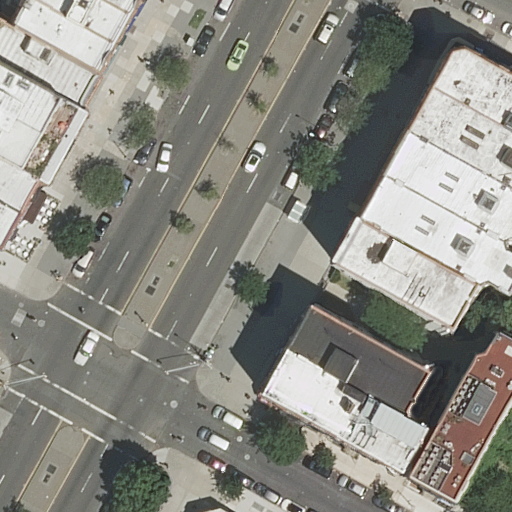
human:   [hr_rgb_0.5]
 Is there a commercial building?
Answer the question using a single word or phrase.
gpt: no

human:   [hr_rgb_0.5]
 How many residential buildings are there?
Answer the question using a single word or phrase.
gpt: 17

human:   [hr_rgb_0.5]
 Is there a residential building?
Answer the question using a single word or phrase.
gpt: yes

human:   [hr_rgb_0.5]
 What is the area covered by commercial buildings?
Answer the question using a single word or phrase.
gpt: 0m2

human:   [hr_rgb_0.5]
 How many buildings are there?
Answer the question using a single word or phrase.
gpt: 17

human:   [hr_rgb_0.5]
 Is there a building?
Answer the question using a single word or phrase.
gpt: yes

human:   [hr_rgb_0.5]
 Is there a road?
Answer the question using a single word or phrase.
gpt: yes

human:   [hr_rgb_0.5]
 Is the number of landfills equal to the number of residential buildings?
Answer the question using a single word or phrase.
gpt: no

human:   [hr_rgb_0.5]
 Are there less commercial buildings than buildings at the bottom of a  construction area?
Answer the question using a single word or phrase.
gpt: no

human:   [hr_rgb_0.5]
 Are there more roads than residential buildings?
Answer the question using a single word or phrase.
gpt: no

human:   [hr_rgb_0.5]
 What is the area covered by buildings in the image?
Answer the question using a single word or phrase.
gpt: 2808m2

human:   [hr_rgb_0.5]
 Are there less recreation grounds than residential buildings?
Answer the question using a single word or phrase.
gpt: yes

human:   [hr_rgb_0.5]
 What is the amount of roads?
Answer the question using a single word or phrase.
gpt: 8

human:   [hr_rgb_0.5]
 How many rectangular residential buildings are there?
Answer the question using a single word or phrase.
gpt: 14

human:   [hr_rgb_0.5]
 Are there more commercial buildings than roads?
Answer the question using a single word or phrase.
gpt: no

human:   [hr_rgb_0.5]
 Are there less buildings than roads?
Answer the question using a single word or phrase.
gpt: no

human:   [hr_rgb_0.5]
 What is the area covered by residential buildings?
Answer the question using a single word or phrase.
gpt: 2808m2

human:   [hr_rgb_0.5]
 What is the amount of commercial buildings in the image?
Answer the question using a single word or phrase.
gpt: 0

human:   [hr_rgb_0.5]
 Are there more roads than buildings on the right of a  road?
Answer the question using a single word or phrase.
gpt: no

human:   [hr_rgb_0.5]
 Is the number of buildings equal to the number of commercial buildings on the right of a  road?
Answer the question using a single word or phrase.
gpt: no

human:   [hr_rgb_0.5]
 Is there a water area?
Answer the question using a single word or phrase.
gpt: no

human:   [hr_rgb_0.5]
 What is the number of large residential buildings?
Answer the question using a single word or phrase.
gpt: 0

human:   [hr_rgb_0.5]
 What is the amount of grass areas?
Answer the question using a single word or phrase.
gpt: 0

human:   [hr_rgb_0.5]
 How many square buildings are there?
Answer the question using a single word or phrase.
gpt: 0

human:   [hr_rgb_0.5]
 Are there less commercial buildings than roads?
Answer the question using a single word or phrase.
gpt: yes

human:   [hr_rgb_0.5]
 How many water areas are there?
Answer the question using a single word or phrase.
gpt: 0

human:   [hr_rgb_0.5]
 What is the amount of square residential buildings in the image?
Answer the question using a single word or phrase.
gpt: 0

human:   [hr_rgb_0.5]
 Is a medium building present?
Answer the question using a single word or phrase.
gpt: yes

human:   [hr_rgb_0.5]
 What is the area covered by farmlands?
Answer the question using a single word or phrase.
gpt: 0m2

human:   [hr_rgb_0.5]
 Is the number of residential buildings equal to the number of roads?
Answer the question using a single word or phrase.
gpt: no

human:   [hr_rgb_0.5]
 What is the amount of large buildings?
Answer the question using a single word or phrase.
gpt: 0

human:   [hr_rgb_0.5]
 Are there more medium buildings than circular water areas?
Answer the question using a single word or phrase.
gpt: yes

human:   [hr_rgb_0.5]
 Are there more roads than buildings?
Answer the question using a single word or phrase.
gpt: no

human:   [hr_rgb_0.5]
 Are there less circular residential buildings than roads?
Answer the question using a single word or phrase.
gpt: yes

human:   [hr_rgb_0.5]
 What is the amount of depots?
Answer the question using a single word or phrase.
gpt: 0

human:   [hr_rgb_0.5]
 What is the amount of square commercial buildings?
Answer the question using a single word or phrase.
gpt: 0

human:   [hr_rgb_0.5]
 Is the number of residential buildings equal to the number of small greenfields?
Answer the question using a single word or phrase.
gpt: no

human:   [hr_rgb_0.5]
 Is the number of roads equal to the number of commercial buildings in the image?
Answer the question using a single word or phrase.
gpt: no

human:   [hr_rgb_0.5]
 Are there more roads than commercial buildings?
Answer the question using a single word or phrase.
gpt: yes

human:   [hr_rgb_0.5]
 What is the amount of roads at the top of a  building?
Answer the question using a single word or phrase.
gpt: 6

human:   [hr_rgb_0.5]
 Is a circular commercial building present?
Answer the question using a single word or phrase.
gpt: no

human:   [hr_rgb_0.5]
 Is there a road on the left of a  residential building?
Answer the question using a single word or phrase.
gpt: yes

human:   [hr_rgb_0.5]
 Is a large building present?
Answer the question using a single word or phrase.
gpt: no

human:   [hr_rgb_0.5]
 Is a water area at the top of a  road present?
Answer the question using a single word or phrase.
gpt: no

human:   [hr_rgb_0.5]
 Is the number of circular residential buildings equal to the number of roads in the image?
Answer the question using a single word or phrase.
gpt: no

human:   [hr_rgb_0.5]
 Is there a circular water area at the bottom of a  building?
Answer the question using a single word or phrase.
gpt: no

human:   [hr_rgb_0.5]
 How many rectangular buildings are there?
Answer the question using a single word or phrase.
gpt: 14

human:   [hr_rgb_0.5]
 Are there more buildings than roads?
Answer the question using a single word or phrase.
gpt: yes

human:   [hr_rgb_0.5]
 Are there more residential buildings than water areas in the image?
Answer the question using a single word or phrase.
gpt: yes

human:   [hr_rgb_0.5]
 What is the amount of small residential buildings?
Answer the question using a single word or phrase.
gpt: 5

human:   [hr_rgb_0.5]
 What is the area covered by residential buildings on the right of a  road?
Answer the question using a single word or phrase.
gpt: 2250m2

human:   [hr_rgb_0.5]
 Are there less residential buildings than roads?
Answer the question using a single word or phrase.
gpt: no

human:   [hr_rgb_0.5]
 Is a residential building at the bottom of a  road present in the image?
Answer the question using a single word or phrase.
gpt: yes

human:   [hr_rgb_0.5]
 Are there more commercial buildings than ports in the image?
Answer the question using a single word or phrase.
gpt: no

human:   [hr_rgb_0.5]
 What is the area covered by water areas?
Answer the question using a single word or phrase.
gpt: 0m2

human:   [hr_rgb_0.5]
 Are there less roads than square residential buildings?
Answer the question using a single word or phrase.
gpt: no

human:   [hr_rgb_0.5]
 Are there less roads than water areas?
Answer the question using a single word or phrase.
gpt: no

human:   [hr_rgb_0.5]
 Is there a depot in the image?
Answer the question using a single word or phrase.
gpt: no

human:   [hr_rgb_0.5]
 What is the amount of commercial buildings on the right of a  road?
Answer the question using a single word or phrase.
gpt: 0

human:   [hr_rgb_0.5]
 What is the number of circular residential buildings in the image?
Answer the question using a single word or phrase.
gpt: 0

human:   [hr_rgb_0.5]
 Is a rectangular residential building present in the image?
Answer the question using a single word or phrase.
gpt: yes

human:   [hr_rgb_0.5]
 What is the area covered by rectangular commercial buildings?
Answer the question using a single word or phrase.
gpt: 0m2

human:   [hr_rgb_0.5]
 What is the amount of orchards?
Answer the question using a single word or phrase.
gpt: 0

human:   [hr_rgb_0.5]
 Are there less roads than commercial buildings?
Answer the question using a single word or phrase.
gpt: no